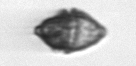
Label: Kryptoperidinium_triquetrum